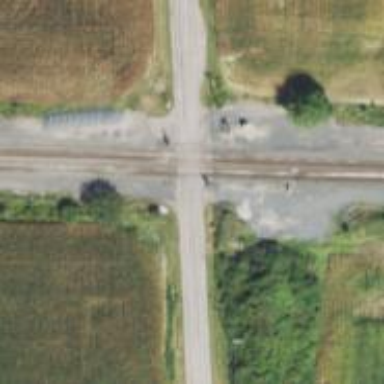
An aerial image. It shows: Railroad crossover.